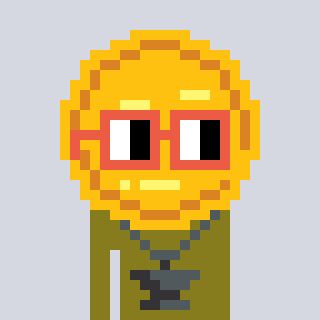
a pixel art character with square orange glasses, a medal-shaped head and a gunk-colored body on a cool background